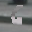
Label: 6